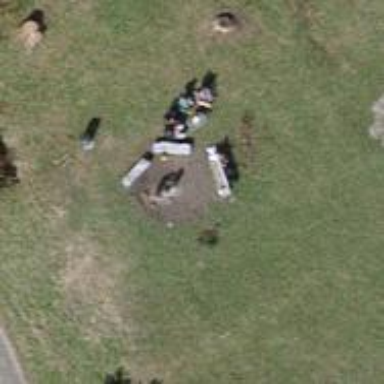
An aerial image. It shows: Picnic site popular for tourists.